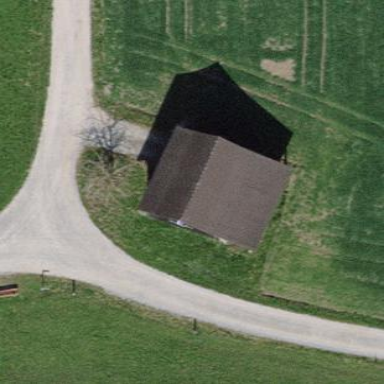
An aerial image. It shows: Farm auxiliary building.